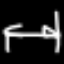
Label: bed